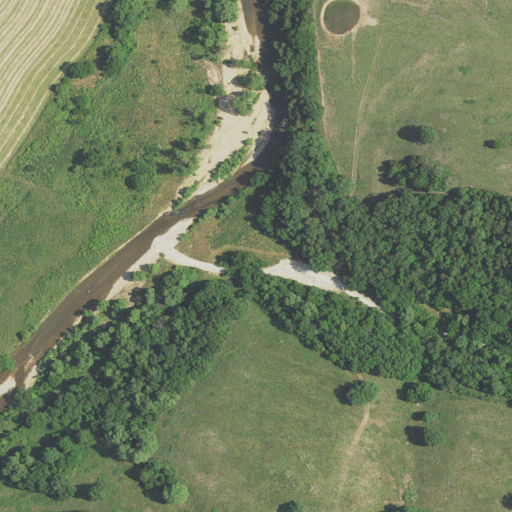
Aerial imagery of valley in Missouri named Onion Hollow containing pasture, deciduous forest, and mixed forest